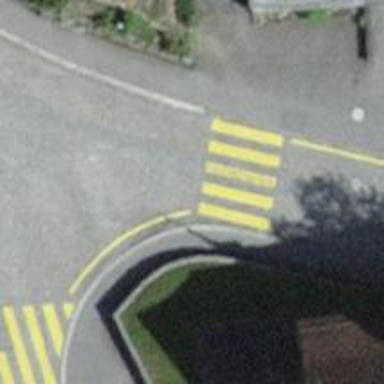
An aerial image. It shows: Uncontrolled zebra crossing with zebra markings.